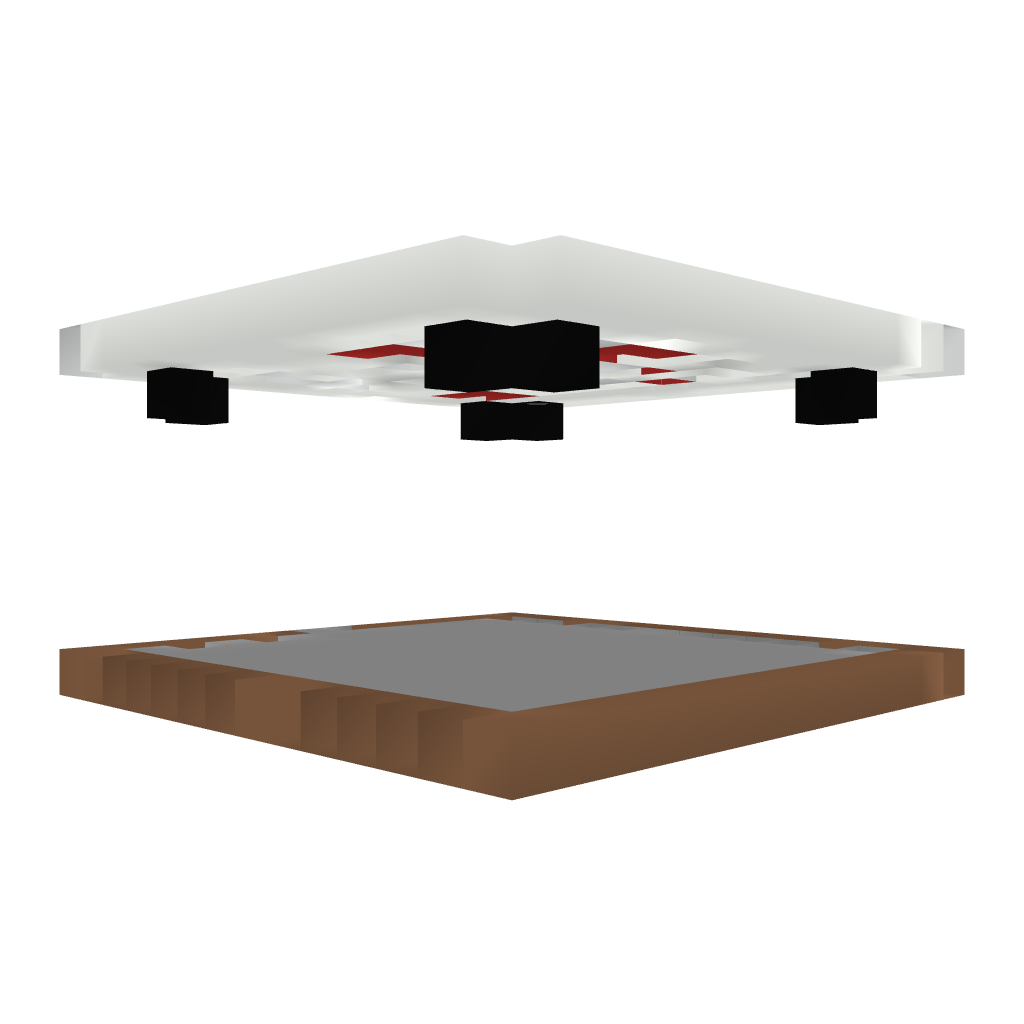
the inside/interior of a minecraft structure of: Empty cake